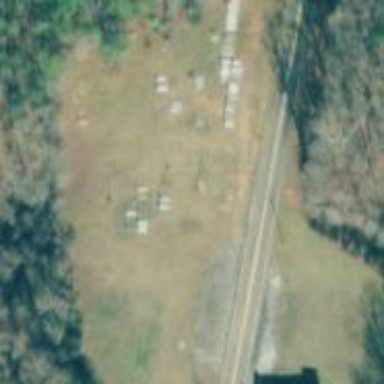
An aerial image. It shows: Cemetery.